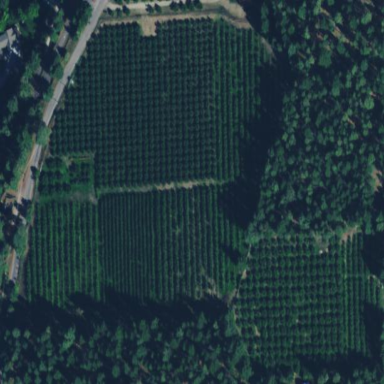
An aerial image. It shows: Orchard.